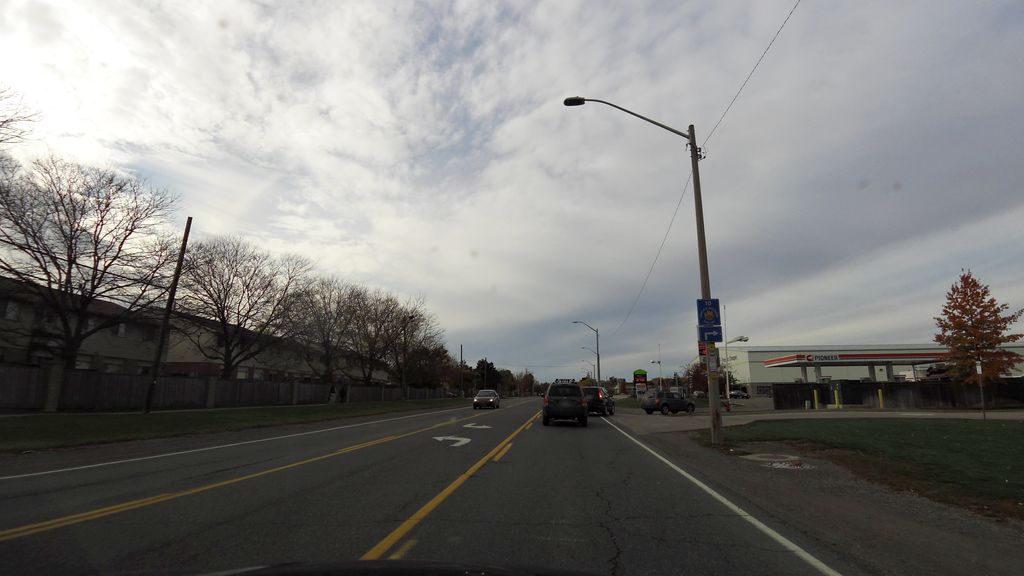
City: hamilton